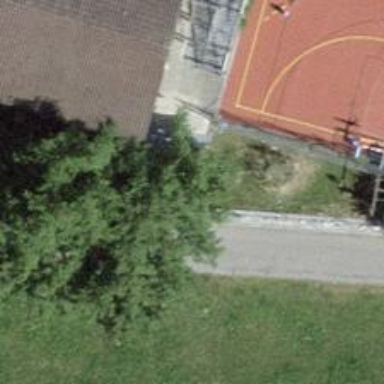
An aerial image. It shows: Playground area for leisure activities on the land.